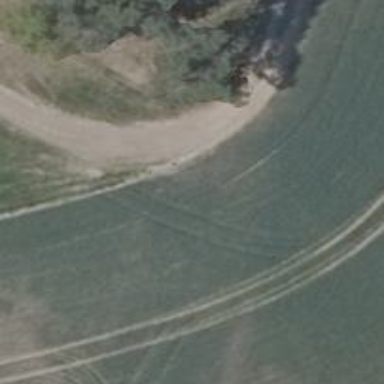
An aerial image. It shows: Grass track with grade5 track type.